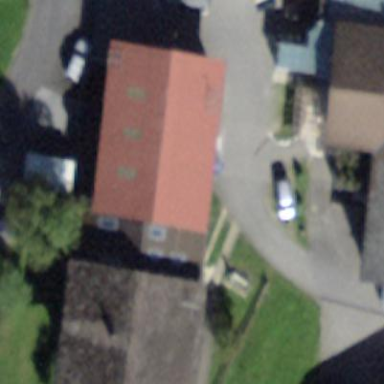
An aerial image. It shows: Barn.